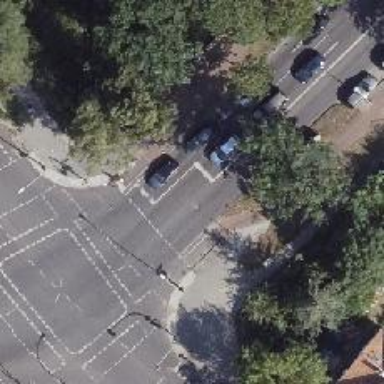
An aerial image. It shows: Road with traffic signals.